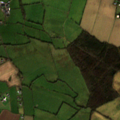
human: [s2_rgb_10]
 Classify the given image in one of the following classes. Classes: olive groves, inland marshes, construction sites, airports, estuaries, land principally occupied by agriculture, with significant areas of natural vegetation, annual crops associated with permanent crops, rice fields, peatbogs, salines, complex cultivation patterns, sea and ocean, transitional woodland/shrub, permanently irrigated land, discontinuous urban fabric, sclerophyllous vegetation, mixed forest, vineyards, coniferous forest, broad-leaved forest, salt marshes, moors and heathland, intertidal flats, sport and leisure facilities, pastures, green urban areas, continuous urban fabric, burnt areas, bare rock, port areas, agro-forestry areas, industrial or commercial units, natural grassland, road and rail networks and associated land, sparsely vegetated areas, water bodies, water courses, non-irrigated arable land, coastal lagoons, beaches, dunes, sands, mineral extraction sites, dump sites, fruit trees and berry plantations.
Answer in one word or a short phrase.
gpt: non-irrigated arable land, pastures, mixed forest